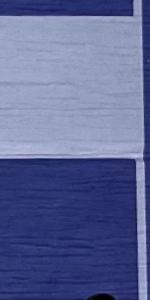
Label: Empty